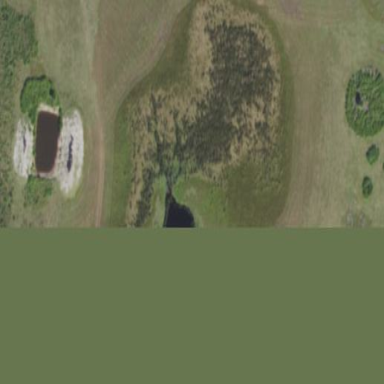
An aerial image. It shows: Marsh wetland.